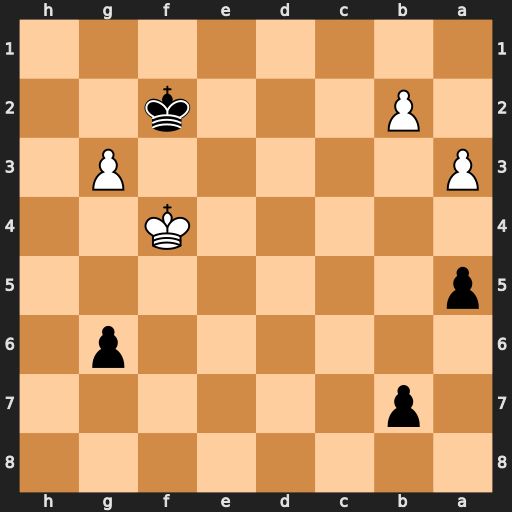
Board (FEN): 8/1p6/6p1/p7/5K2/P5P1/1P3k2/8
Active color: b
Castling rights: -
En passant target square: -
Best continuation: a4 g4 Kg2 g5 Kh3